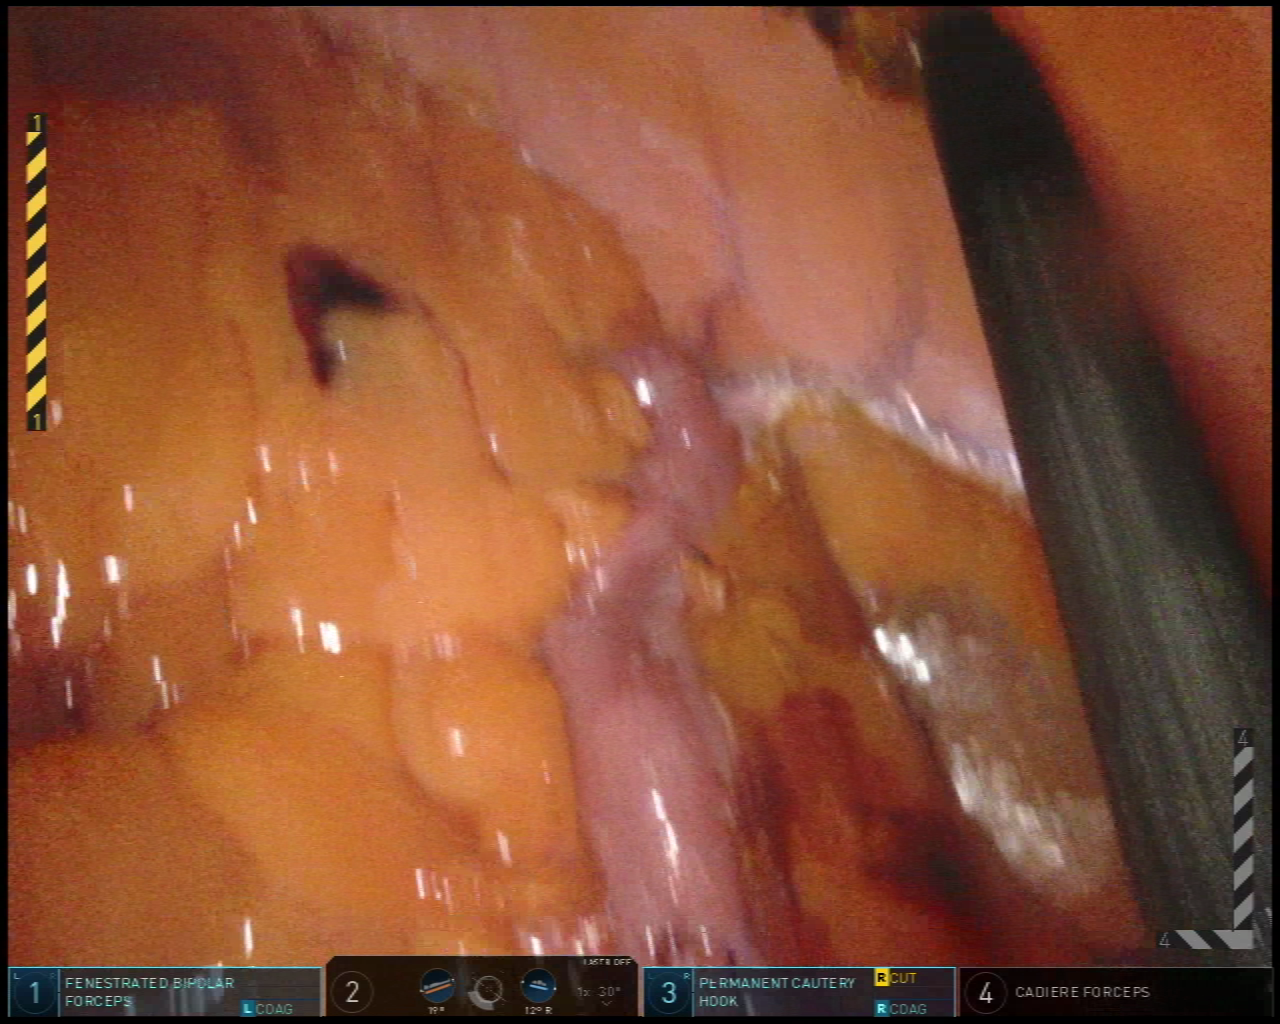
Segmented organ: colon
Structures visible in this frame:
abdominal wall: yes
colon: yes
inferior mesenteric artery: no
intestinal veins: no
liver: no
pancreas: no
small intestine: no
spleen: no
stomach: no
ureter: no
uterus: no
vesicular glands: no